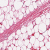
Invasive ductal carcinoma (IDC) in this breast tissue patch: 0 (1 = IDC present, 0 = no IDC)